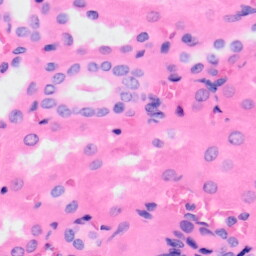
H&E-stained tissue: Kidney